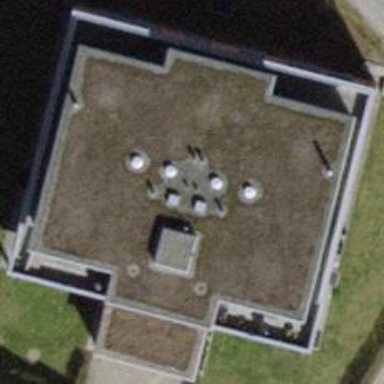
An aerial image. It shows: Building with flat roof.